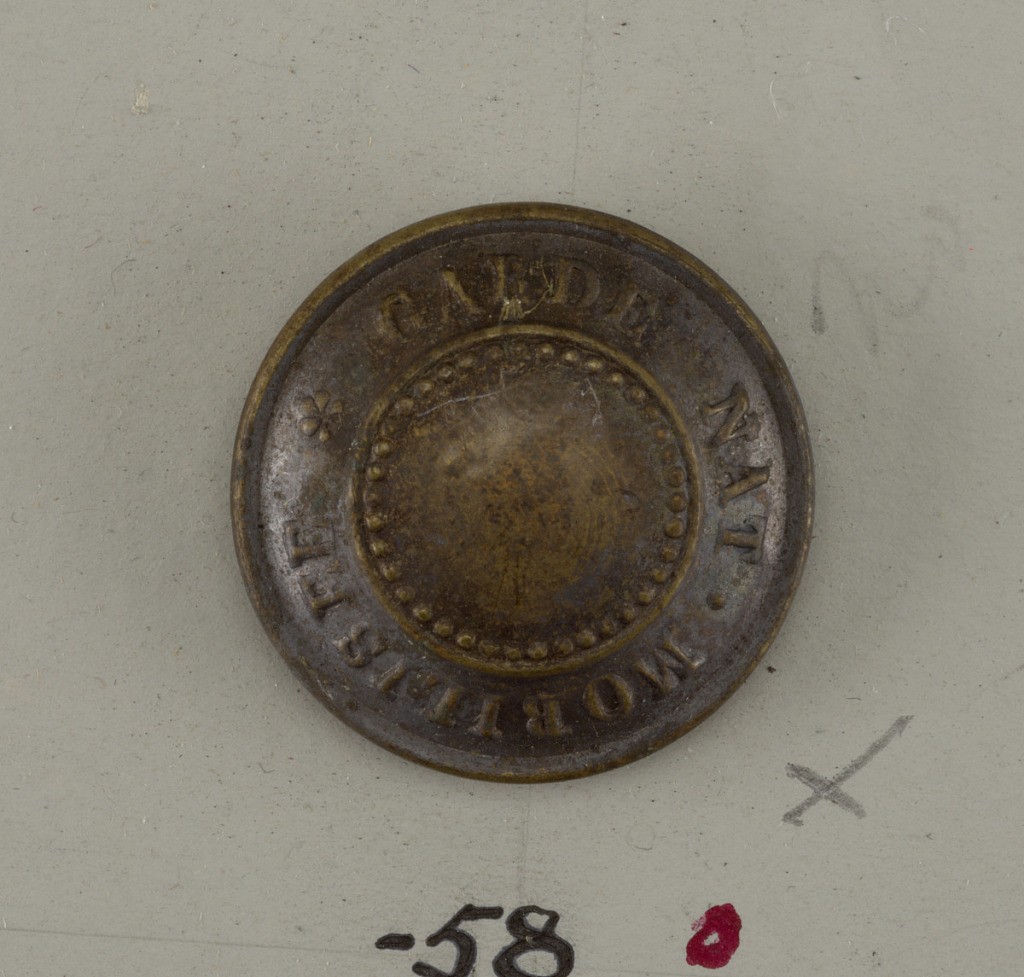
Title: Button
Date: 1870–71
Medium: Brass
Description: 1931-59-58: dotted circle in center, words "Garde Nat. Mobilis...